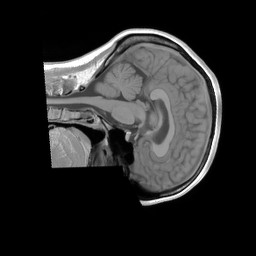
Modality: T1w
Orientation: sagittal
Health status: ill
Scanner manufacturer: siemens
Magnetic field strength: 3 T
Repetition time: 0.35 s
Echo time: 0.00246 s